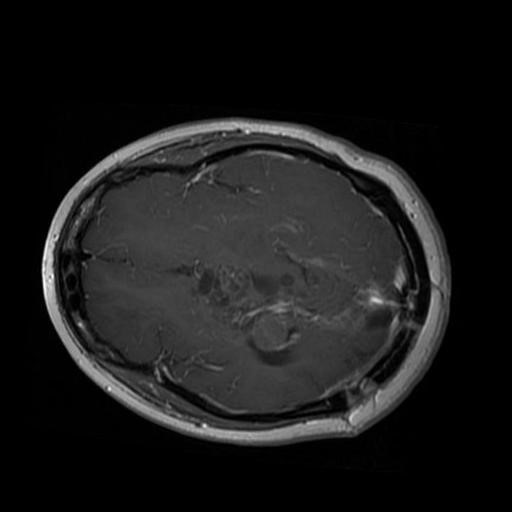
Label: brain_glioma